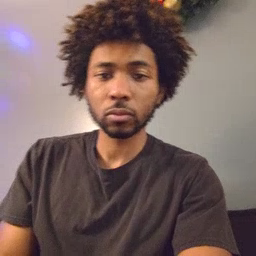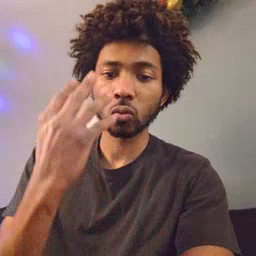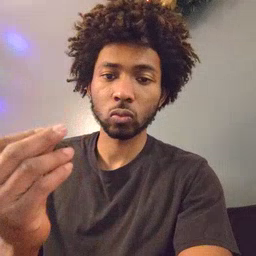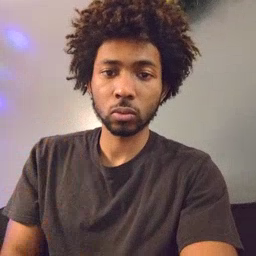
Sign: go